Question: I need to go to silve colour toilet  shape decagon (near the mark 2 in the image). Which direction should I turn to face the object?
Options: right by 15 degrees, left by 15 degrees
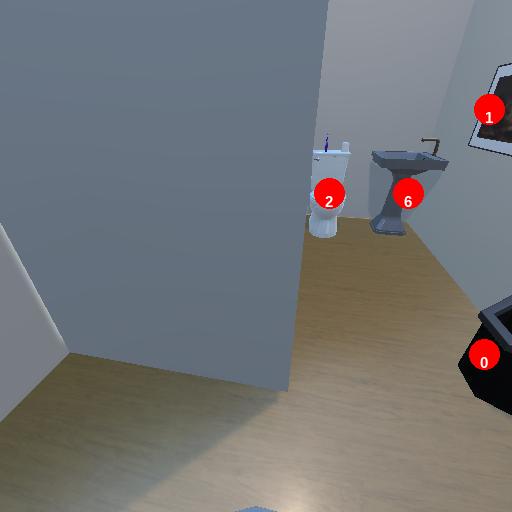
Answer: right by 15 degrees